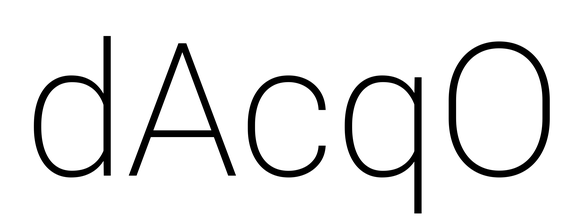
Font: Roboto_ExtraLight